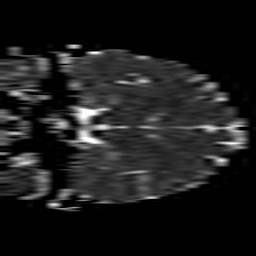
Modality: ADC
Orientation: coronal
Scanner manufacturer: philips
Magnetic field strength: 1.5 T
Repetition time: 3.393 s
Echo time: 0.06922 s